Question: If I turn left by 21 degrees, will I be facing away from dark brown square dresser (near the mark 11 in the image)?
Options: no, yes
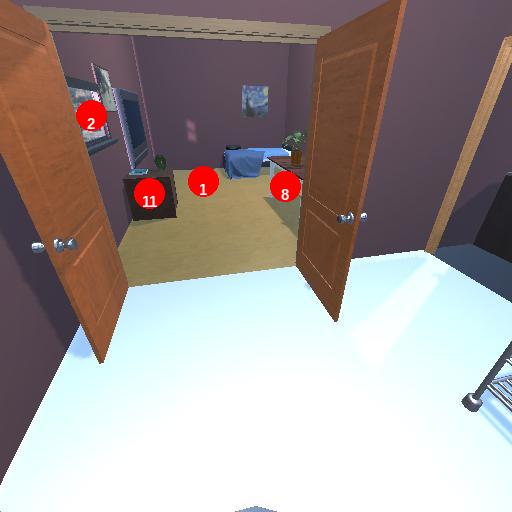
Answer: no